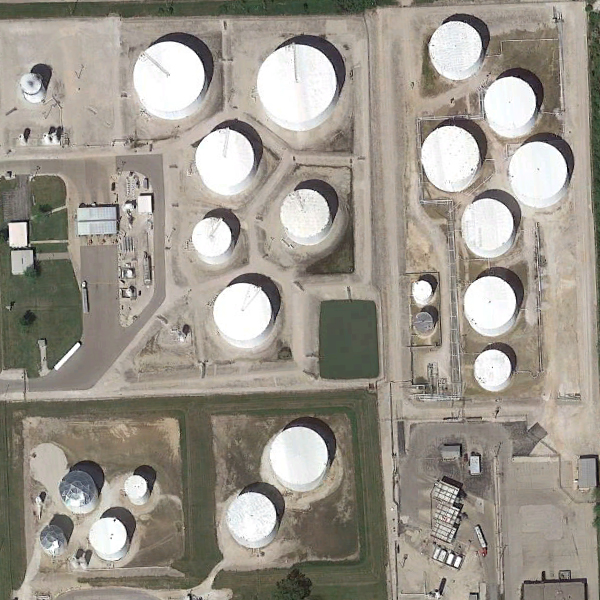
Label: StorageTanks